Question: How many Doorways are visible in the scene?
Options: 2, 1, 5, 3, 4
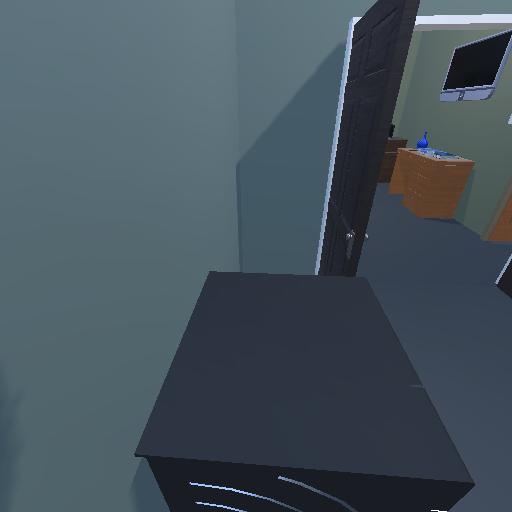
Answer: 2